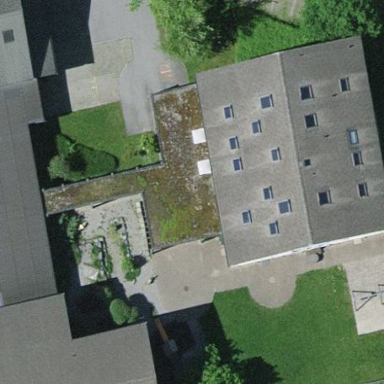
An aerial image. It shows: School building.